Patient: sex M, age 79
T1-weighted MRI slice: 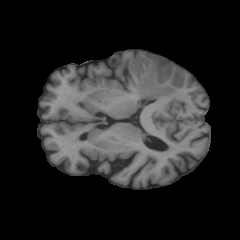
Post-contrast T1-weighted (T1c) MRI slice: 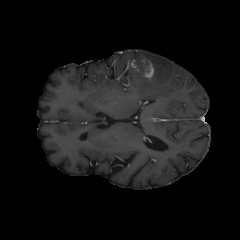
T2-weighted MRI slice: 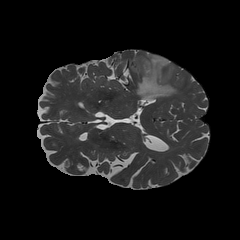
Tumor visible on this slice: yes
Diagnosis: Glioblastoma, IDH-wildtype
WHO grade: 4